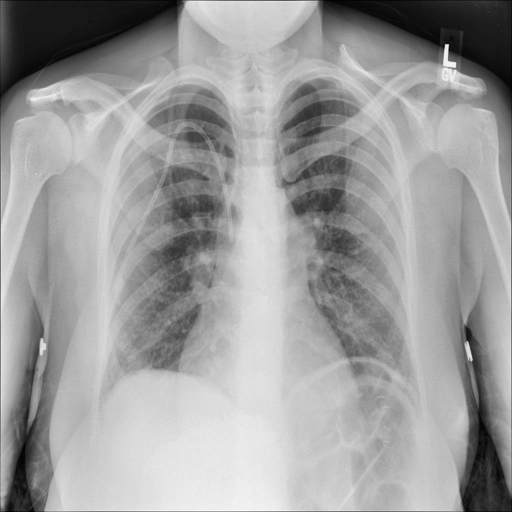
Finding: NORMAL